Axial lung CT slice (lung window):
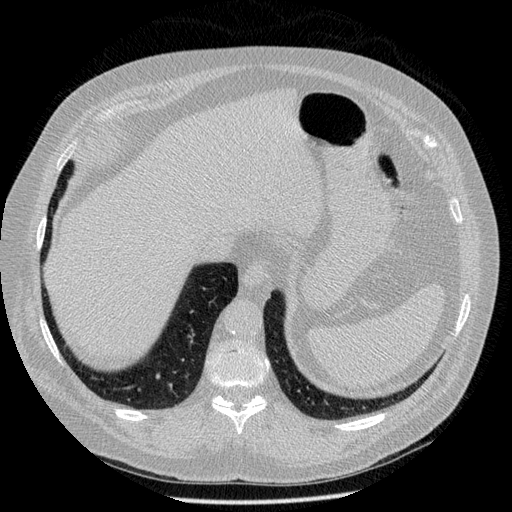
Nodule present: no